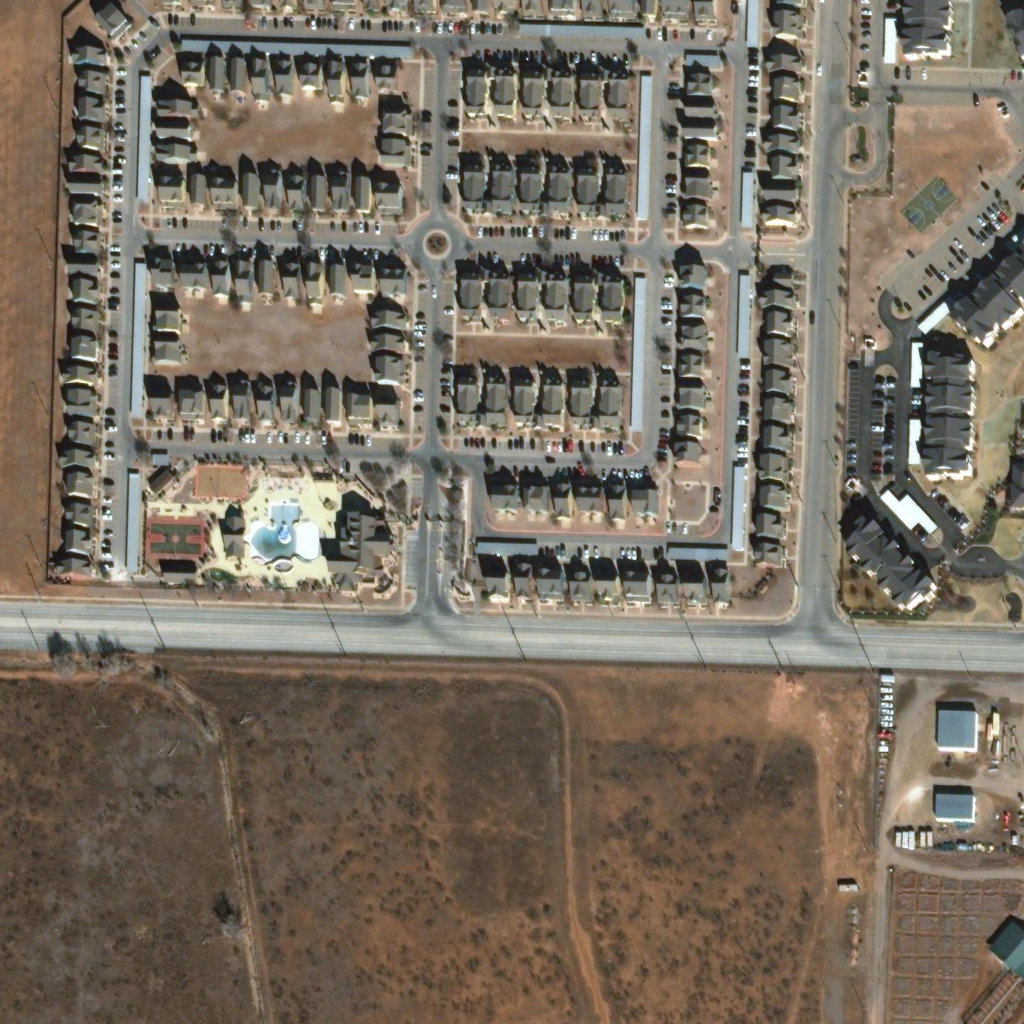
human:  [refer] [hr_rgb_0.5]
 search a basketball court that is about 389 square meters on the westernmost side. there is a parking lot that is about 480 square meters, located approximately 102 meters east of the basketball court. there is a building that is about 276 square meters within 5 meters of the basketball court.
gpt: <box>[[14, 50, 19, 54, 0]]</box>

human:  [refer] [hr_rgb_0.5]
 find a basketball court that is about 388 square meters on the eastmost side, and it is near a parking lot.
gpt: <box>[[87, 17, 93, 22, 0]]</box>

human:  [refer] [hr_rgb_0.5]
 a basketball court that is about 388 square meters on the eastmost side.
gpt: <box>[[87, 17, 93, 22, 0]]</box>